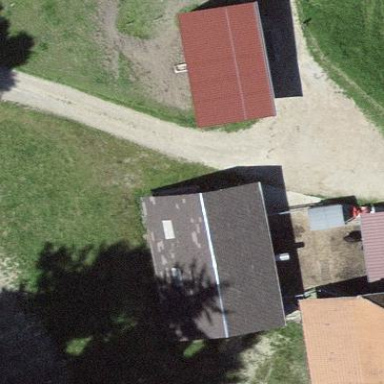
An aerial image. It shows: Shed building.